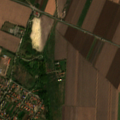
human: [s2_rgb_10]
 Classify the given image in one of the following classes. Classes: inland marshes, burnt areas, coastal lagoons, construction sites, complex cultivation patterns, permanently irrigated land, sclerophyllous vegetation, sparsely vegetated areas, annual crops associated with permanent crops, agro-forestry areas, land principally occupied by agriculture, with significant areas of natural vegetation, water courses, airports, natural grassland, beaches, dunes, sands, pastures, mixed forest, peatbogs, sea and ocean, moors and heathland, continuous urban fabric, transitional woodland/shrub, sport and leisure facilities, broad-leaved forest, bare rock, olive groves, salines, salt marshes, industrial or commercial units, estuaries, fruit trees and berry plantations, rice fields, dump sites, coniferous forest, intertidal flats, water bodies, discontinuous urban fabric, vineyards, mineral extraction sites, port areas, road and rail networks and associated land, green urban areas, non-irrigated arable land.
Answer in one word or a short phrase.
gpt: discontinuous urban fabric, non-irrigated arable land, land principally occupied by agriculture, with significant areas of natural vegetation